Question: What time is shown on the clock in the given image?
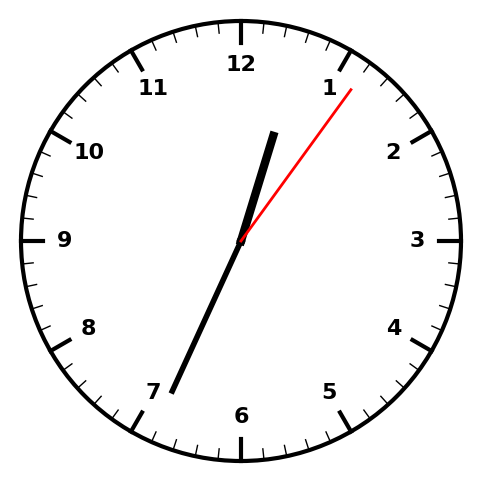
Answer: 12:34:06